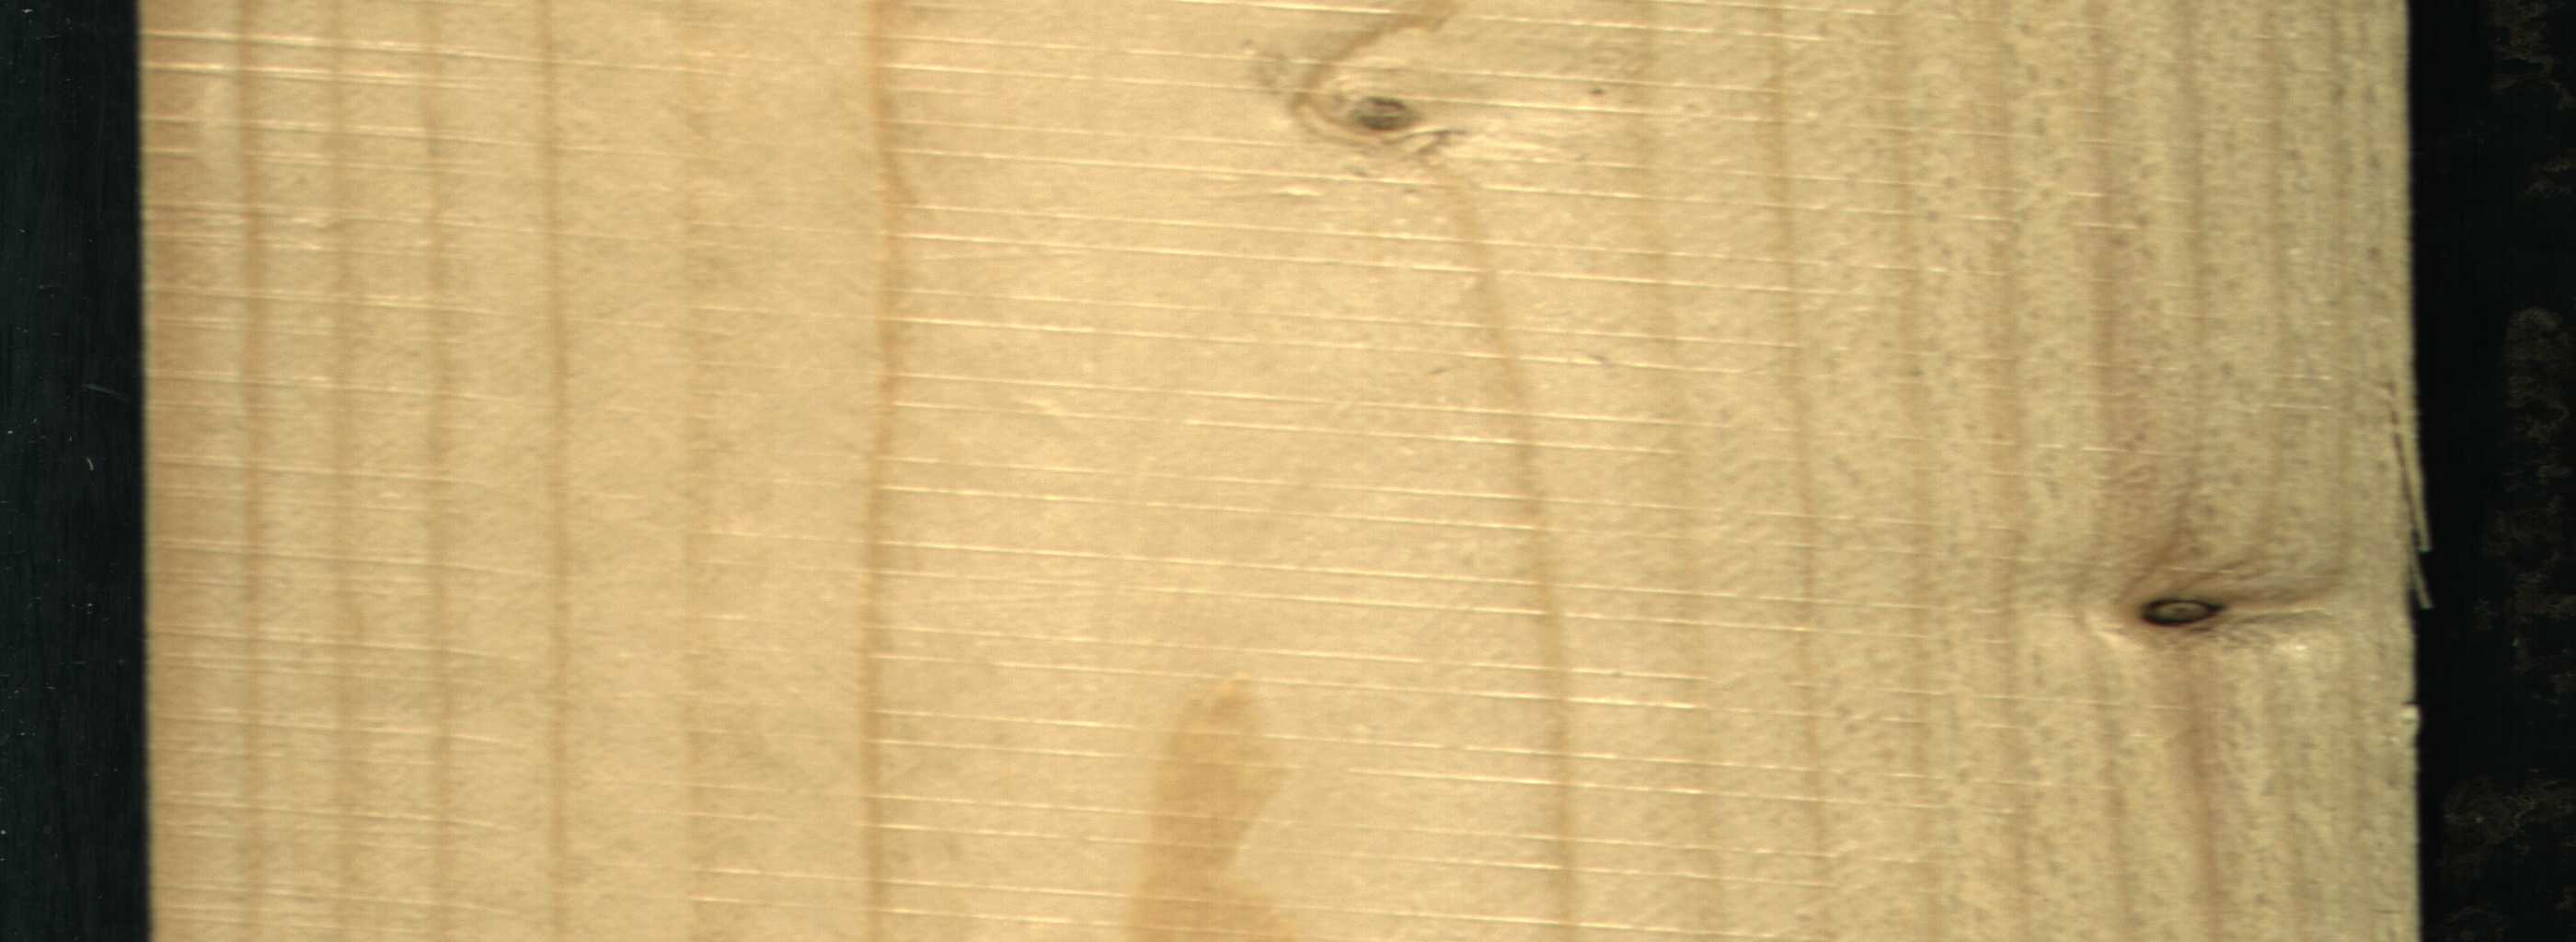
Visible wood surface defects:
Dead_Knot
Live_Knot